Field crop: maize
Growth stage: 1
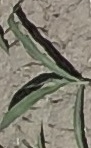
Species: sorghum